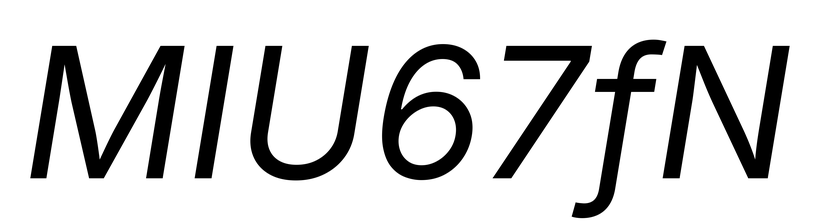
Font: Inter-Italic_Italic